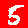
Digit: 5